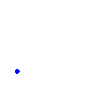
Particle: pion